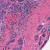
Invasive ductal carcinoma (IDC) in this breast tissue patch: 0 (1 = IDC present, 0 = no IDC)